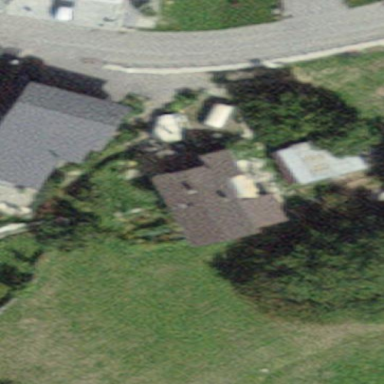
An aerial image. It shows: Detached building.